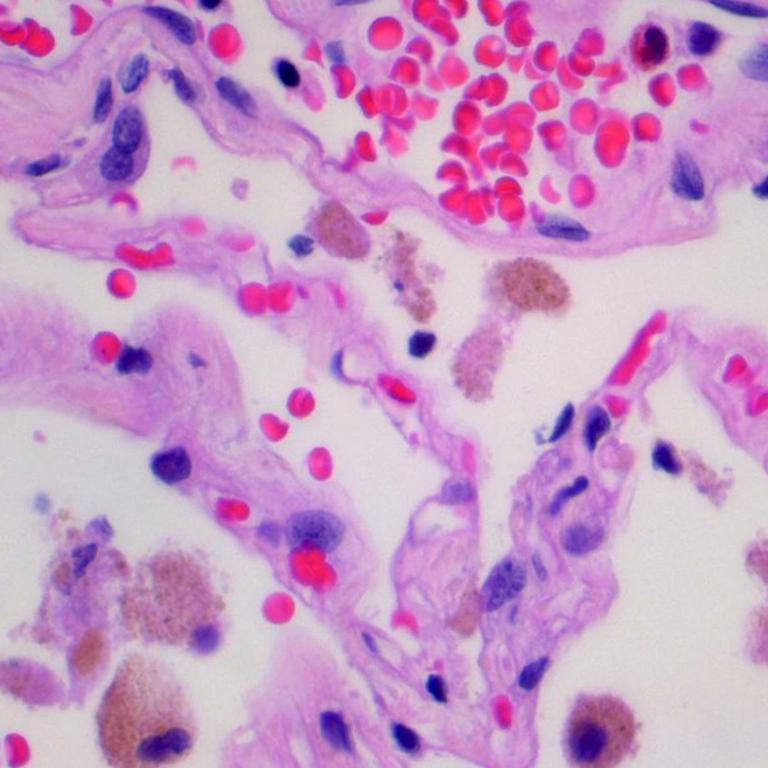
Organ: lung
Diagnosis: benign